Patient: sex M, age 57
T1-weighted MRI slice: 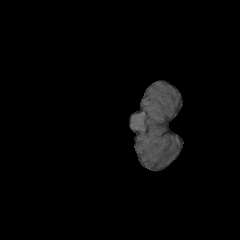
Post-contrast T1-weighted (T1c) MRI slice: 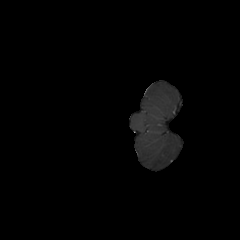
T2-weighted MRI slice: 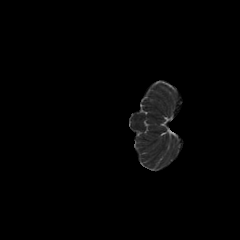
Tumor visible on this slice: no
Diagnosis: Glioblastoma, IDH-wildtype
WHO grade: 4